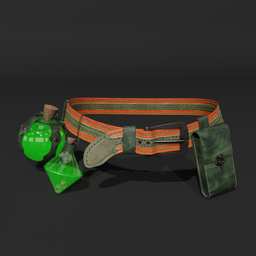
Label: tools